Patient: sex M, age 68
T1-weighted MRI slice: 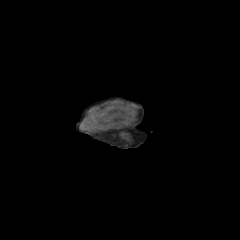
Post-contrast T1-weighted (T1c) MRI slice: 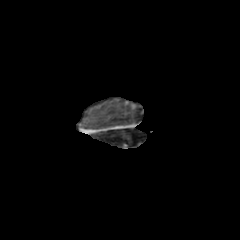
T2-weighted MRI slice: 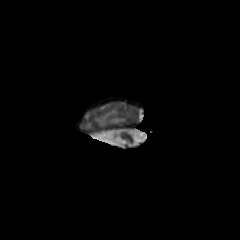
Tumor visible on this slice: yes
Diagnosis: Glioblastoma, IDH-wildtype
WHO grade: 4